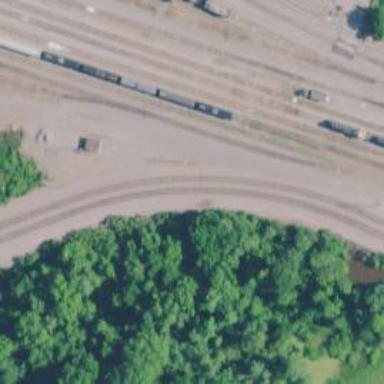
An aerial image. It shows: Railway yard in service.